Question: Count the number of objects in the diagram.
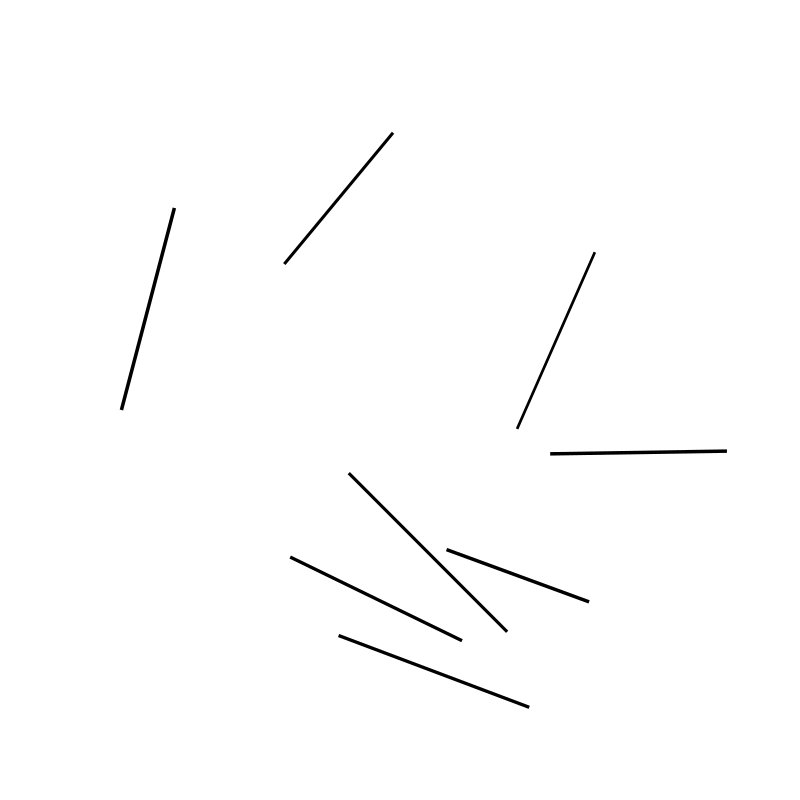
Answer: 8